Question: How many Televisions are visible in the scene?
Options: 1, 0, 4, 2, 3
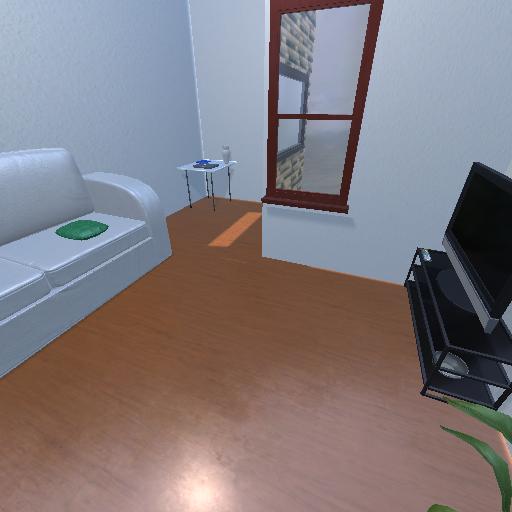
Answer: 1